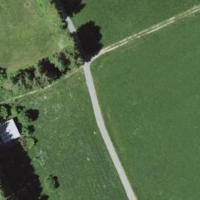
EUNIS habitat code: 23
Species observed at this site:
Medicago sativa